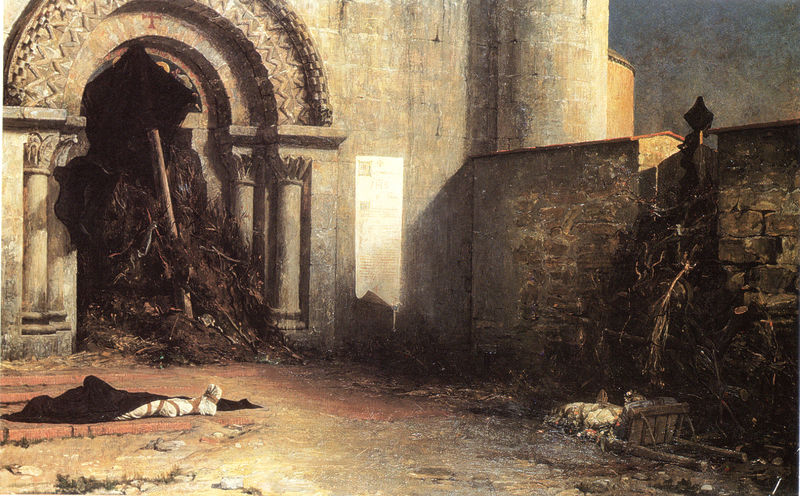
Titel: L'Interdit
Künstler: Jean Paul Laurens
Standort: Le Havre
Institution: Musée des Beaux-Arts André Malraux
Schlagwörter: baum, dunkel, gemälde, himmel, schatten, weiß, gelb, menschen, ocker, stadt, äste, abend, braun, hell, holz, licht, nacht, pfeiler, schwarz, stroh, stuhl, säule, säulen, gebäude, haus, tuch, beige, muster, wand, leiche, mensch, mord, stein, tod, tot, toter, ast, baumstamm, erde, kirche, boden, decke, karren, rund, stock, beine, relief, bein, schrift, papier, liegen, düster, bogen, fassade, stab, bündel, trage, fels, mauer, hof, platz, rundbogen, schutt, trümmer, zerstörung, lichteinfall, tor, verfall, eingang, innenhof, ruine, burg, kloster, orient, kiesel, pfahl, erdboden, zweig, festung, nachts, raub, revolution, text, stöcke, tote, plakat, friedhof, kapitelle, kathedrale, rolle, portal, pforte, leichnam, unfall, romanik, unkraut, mönch, wut, tempel, gestrüpp, binden, korinthisch, sakral, verwüstung, aum, anschlag, eingangsportal, gewände, cluny, bruch, erdbeben, schäden, plündern, plünderung, trist, gefesselt, aufruf, aus, bekanntmachung, bildersturm, bündle, einsturz, kirchenportal, umgekippt, unrat, wickelband, kreu, belagerung, einbruch, zugedeckt, rotulus, bandagen, zuch, ikonoklasmus, verwüstet